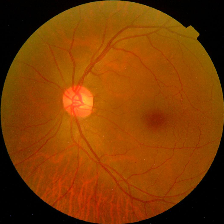
Diabetic retinopathy grade: No DR